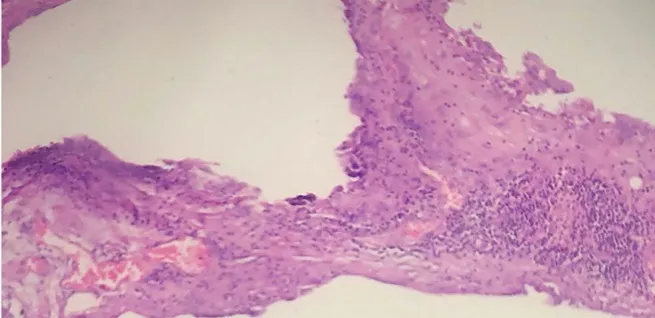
X400.
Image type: pathology (h&e)